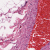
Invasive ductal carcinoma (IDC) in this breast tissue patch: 0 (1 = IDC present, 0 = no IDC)